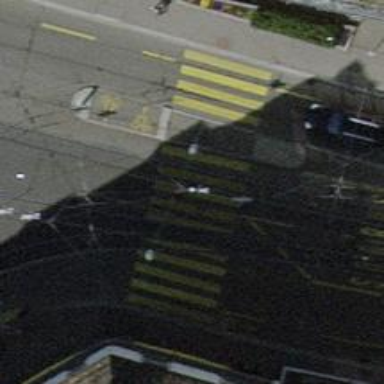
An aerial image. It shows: Tram crossing on the railway.